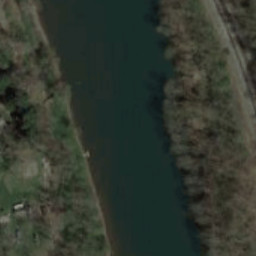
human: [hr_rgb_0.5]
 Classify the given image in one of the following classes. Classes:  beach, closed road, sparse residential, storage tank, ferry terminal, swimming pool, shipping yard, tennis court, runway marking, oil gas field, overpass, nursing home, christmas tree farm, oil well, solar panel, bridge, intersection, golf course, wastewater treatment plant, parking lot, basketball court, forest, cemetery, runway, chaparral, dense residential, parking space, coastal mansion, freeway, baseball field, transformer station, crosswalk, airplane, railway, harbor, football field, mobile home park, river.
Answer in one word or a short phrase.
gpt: river